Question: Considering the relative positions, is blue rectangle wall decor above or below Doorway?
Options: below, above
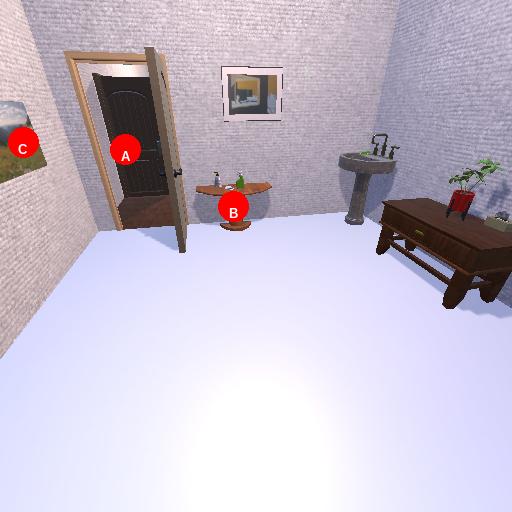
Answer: below